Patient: sex M, age 36
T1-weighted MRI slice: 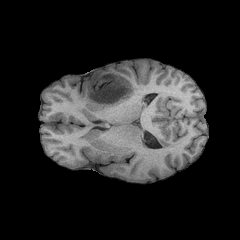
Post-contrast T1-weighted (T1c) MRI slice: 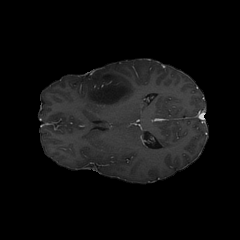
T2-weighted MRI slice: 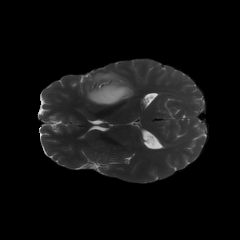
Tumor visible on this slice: yes
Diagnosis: Astrocytoma, IDH-mutant
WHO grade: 3